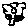
Label: flower